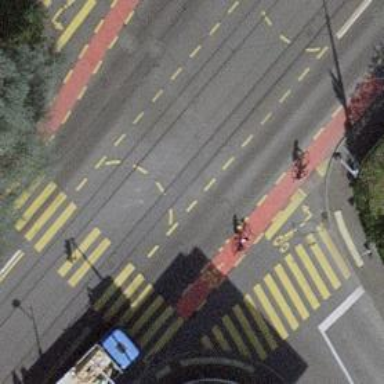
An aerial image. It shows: Road with traffic signals.